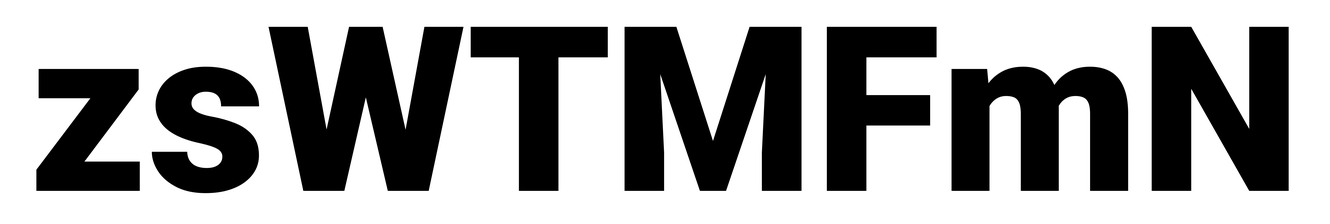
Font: Roboto_Black